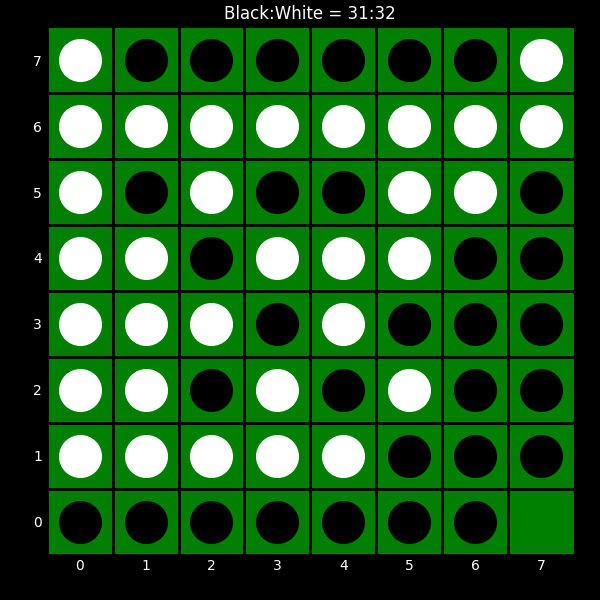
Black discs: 31
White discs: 32